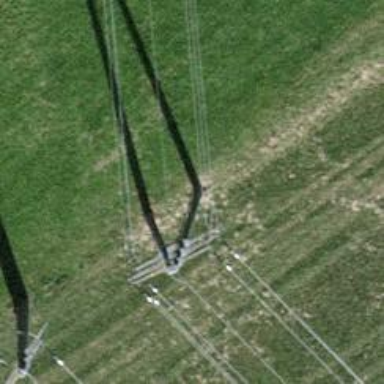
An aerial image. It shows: Power line in the image.